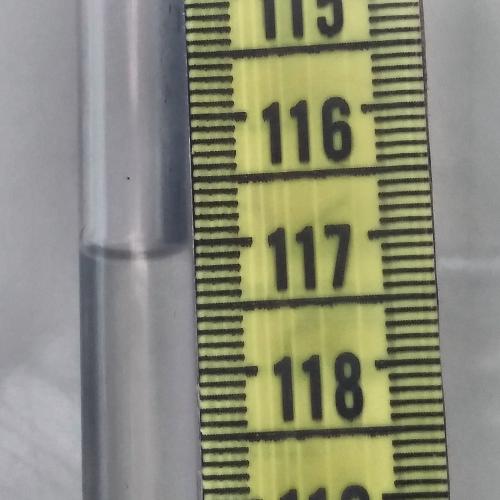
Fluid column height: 117.1 cm